Question: The green dot in the picture is the starting point, and the blue dot is the end point. Each move can only go one square to the right or down. How many different simple paths are there?
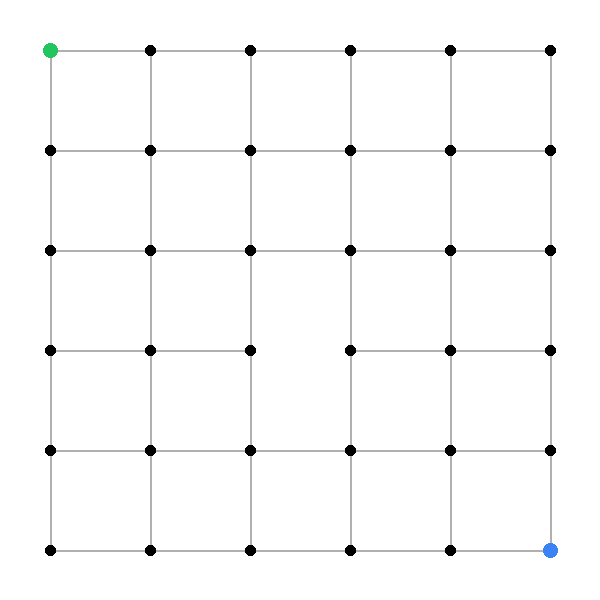
Answer: 192